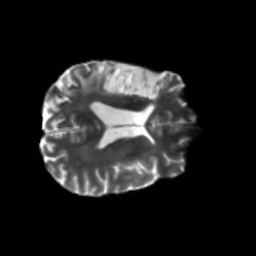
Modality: T2w
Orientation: axial
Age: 56
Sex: male
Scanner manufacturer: siemens
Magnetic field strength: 3 T
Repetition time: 5.47 s
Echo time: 0.0854 s